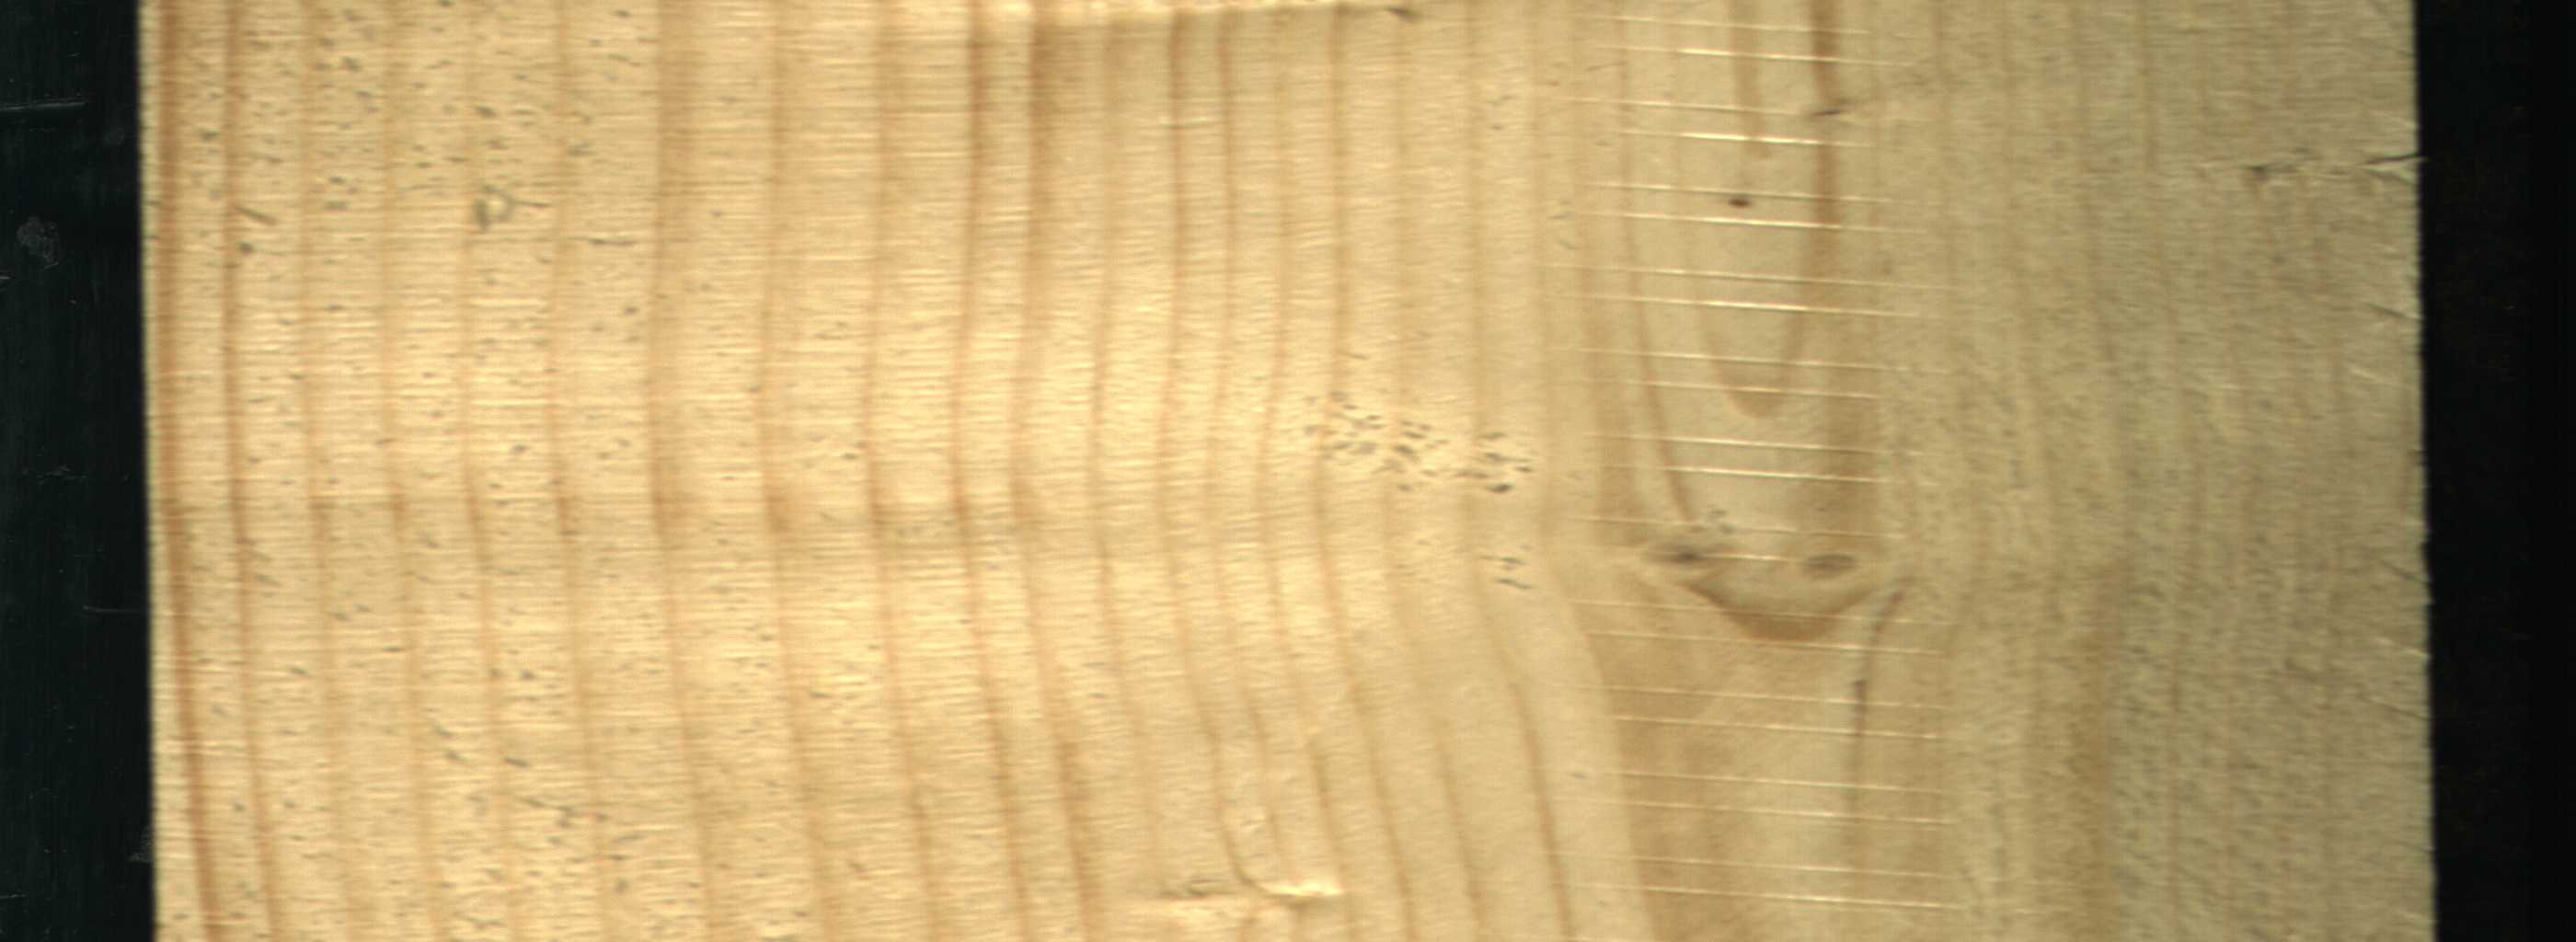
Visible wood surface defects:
Live_Knot